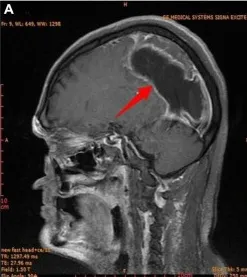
The first postoperative craniocerebral MR image. Sagittal.
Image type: radiology (mri)